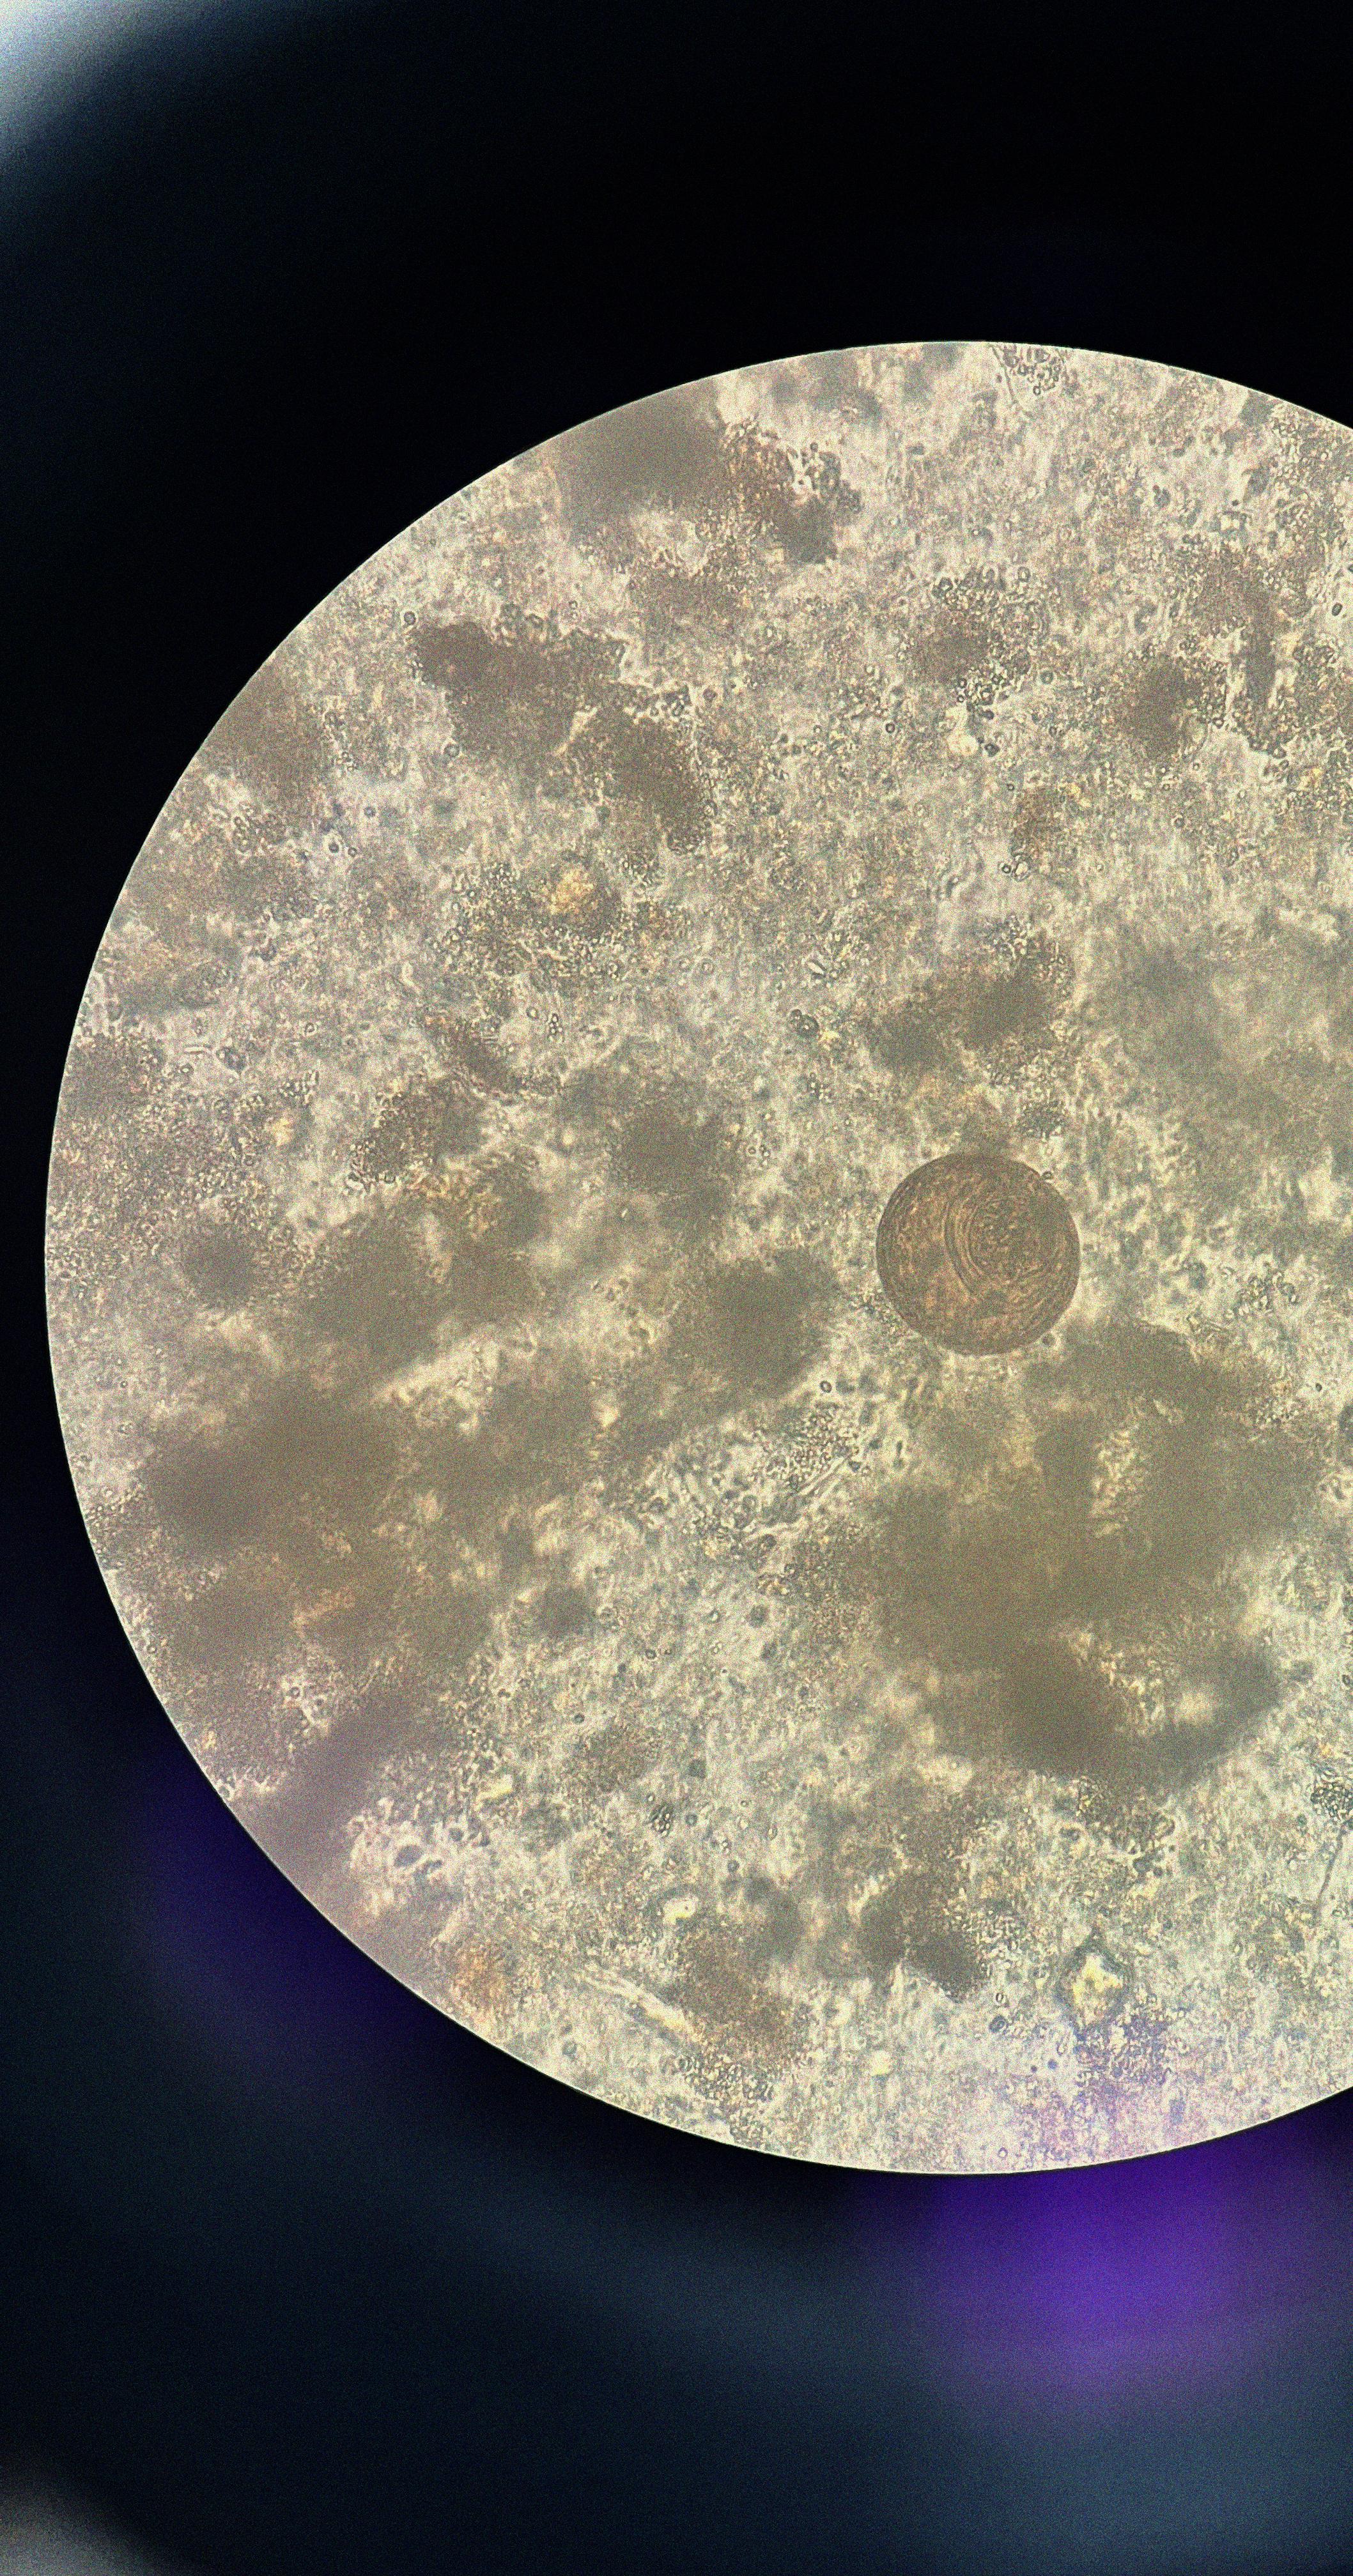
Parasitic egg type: Hymenolepis diminuta